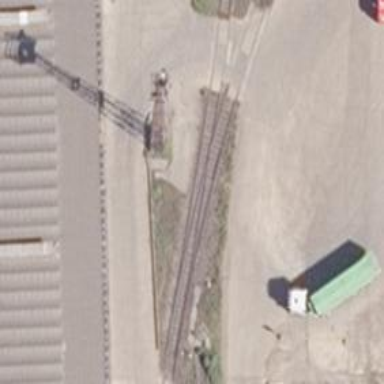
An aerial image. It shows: Railway switch.